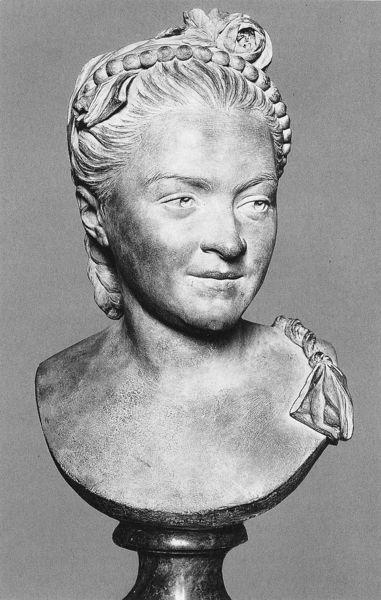
Titel: Madame Favart
Künstler: Jean-Baptiste Defernex
Institution: Paris, Musée du Louvre
Schlagwörter: kopf, schatten, weiß, mädchen, blume, frau, frisur, marmor, mund, nase, ohr, schmuck, schwarz, blick, blüte, dame, rose, schleife, augen, gesicht, haarschmuck, stein, portrait, porträt, haare, augenbrauen, haarreif, locken, potrait, statue, lächeln, wangen, haarband, zopf, brauen, büste, augenbraue, porzellan, schwarzweiß, braue, geflochten, auen, gips, kopfschmuck, mamor, skultur, sissi, haarzopf, zopg